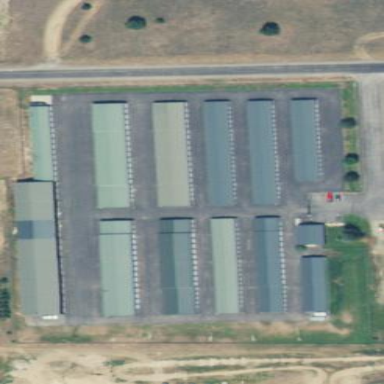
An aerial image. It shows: Self-storage facility.